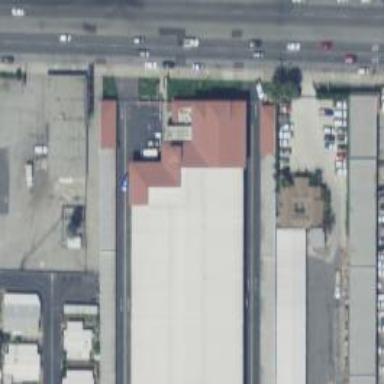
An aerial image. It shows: Warehouse building used for storing goods.